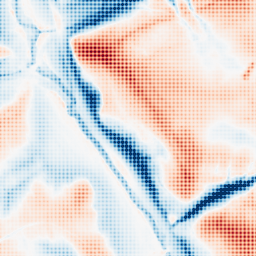
Category: multiscale
Decomposition family: dog_multiscale
Decomposition parameters: sigma_ratio: 2
n_scales: 5
base_sigma: 0.5
Upsampling method: sinc_blackman
Upsampling parameters: scale: 4
kernel_size: 4
Upsampling scale: 4